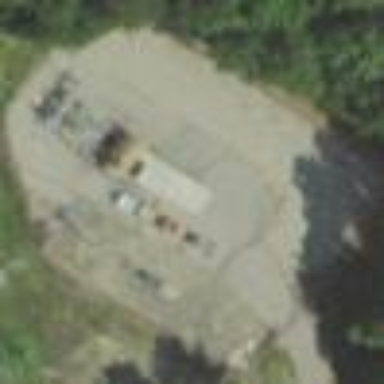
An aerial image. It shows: Distribution level power substation surrounded by fence.